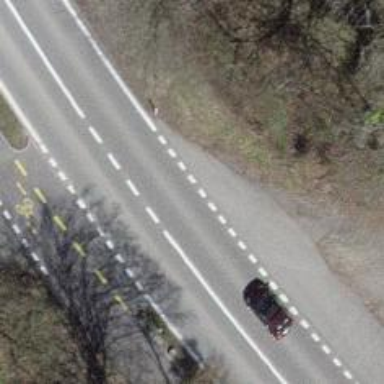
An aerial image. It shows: Secondary road with separate asphalt sidewalks and cycle lanes.